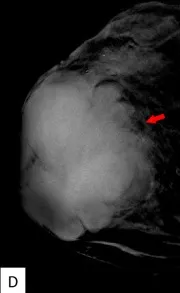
(A-D) Craniocaudal position of digital breast tomosynthesis. The red arrow area in panels. Showed unshielded margin of the mass, which was more obvious compared with that in
Figure 3A.
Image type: radiology (x_ray)